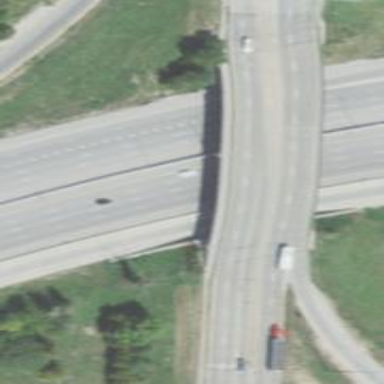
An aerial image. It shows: Primary highway bridge.